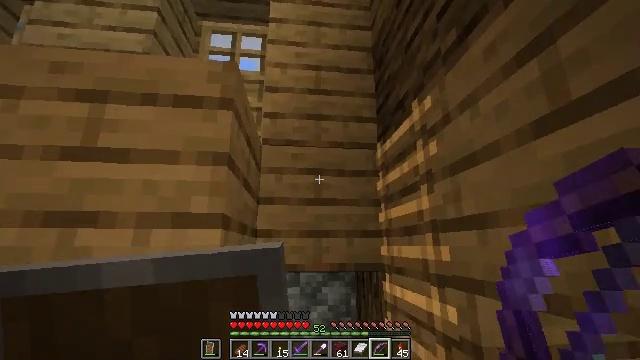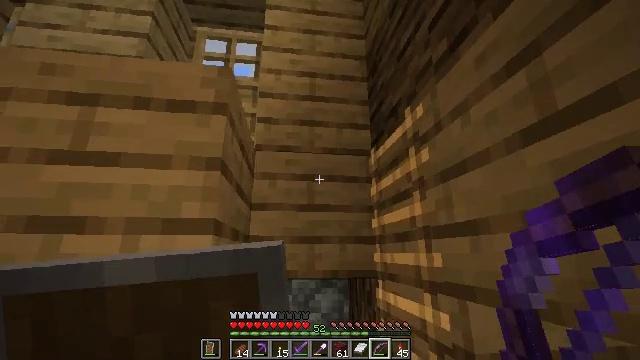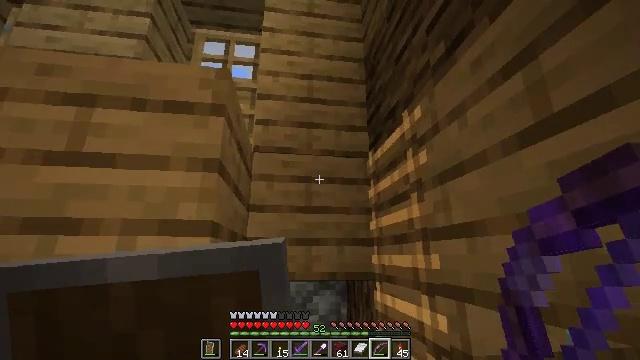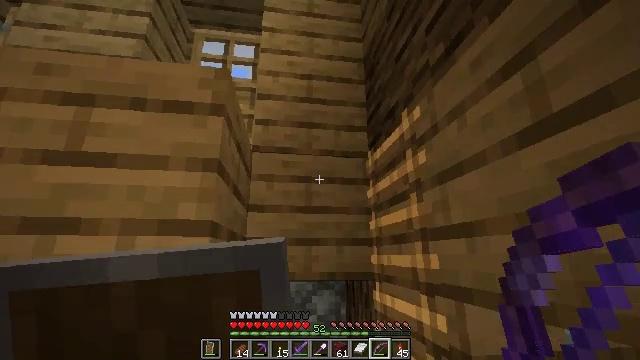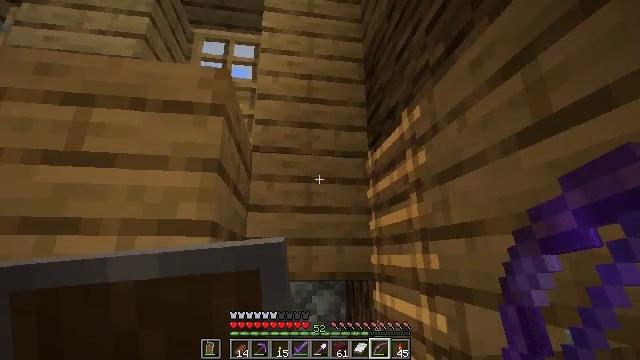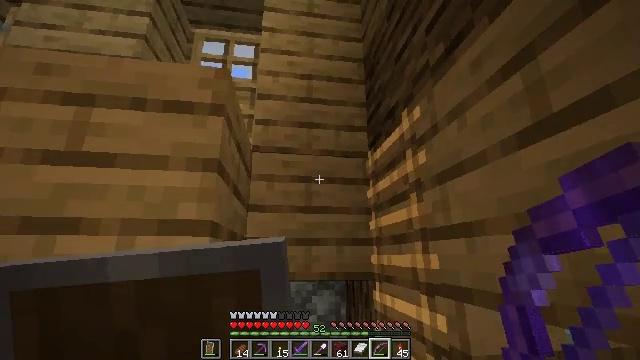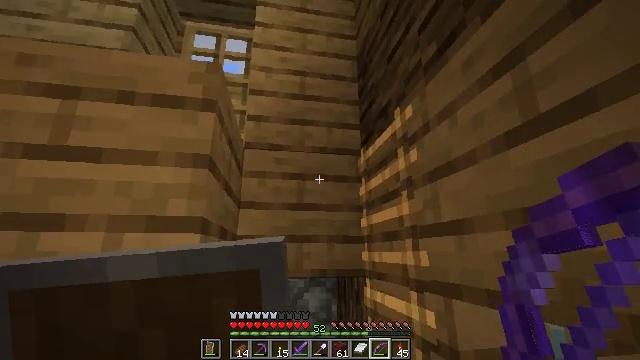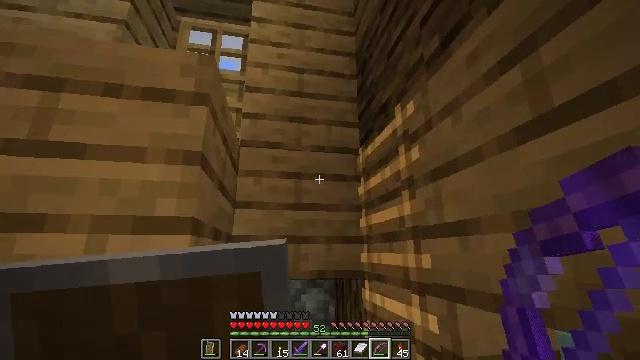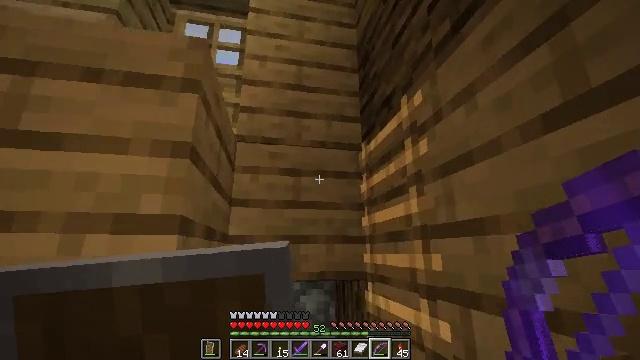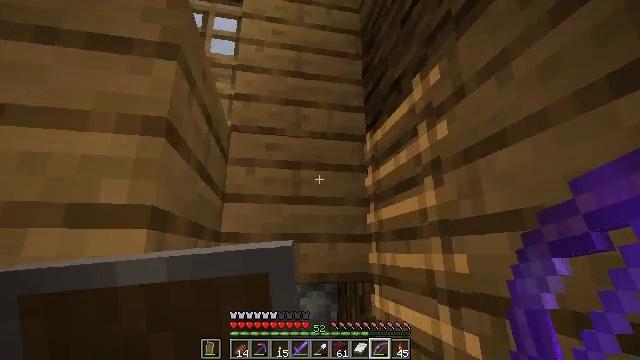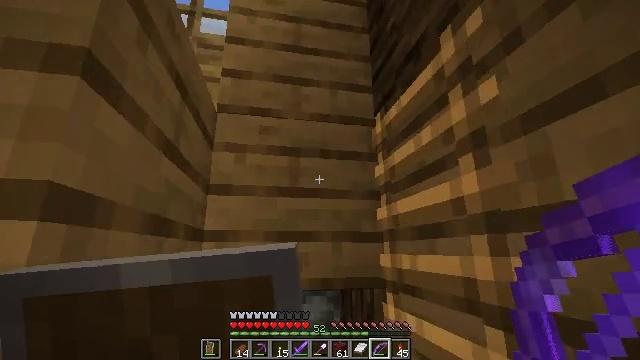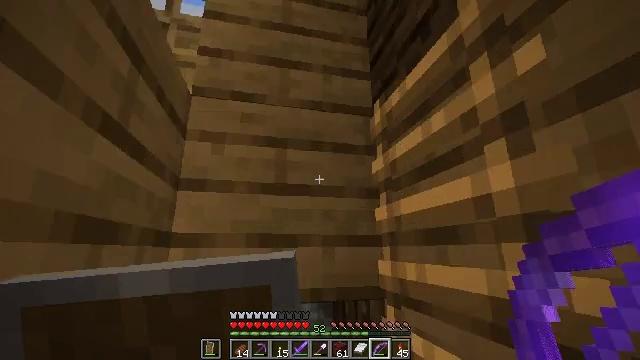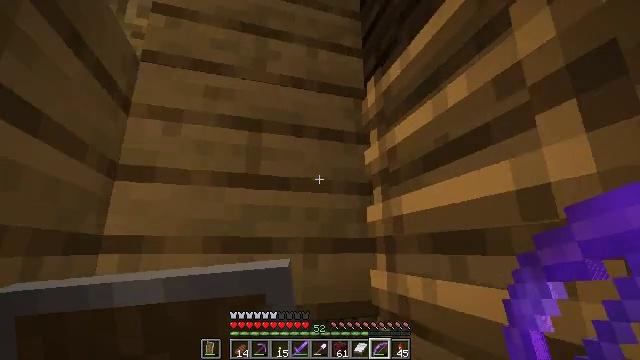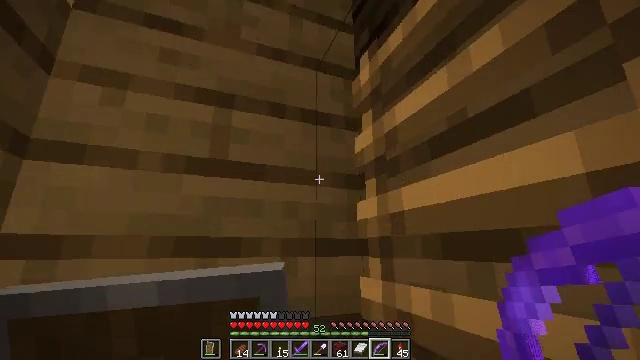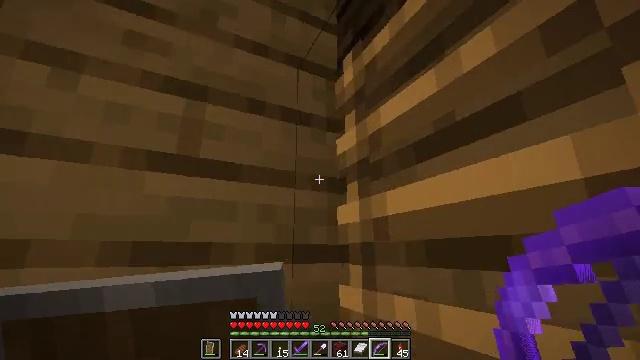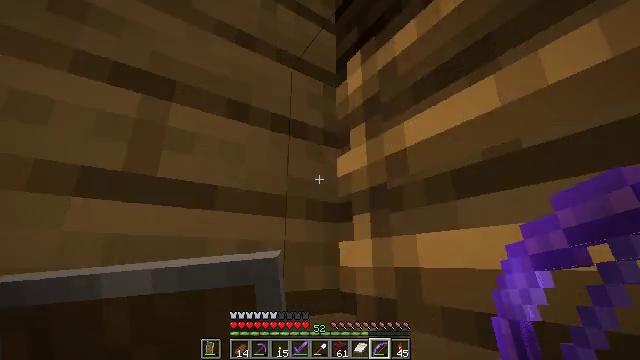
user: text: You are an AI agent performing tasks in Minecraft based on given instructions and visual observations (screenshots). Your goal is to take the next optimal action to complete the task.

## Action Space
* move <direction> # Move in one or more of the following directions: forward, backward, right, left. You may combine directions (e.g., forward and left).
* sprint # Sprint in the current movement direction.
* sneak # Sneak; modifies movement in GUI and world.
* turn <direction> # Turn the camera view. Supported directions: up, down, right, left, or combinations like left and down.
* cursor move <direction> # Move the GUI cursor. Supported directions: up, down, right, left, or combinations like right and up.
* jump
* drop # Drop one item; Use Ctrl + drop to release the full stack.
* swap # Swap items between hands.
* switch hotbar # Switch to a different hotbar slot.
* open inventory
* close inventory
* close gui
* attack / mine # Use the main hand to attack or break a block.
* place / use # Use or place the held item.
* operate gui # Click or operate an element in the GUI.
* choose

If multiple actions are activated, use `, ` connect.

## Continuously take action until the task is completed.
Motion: motion action
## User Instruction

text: Mine the bell from its post.
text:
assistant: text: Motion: turn right and up
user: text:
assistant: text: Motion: no_op
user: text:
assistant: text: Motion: no_op
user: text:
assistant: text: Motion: no_op
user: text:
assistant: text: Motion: no_op
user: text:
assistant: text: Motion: turn right
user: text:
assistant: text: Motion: move forward
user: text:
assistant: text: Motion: move forward
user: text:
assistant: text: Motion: move forward
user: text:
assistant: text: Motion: move forward
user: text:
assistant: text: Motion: move forward, turn right
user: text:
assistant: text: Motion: move forward, turn right
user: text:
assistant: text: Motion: move forward, turn right
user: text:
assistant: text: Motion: move forward, turn right and up
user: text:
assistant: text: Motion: move forward, turn right and up
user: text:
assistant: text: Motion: move forward, turn right and up, jump
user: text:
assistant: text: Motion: move forward, turn right and up, jump
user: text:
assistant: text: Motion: move forward, turn right and up, jump
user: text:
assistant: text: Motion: move forward, jump
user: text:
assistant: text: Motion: move forward, jump
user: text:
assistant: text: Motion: move forward, jump
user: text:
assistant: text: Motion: move forward, jump
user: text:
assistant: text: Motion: move forward, turn left, jump
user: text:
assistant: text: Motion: move forward, turn left and down, jump
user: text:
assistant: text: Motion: move forward, turn left and down, jump
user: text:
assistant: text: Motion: move forward, turn left and down, jump
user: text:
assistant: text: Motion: move forward, turn left and down, jump
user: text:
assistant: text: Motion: move forward, turn left and down, jump
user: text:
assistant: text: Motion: move forward, turn left and down, jump
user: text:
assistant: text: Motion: move forward, turn left and down, jump